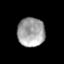
Tissue: prostate
Cell type: T cells
Senescence score: 0.3555
Nuclear area (px): 777
Mean DAPI intensity: 162.4